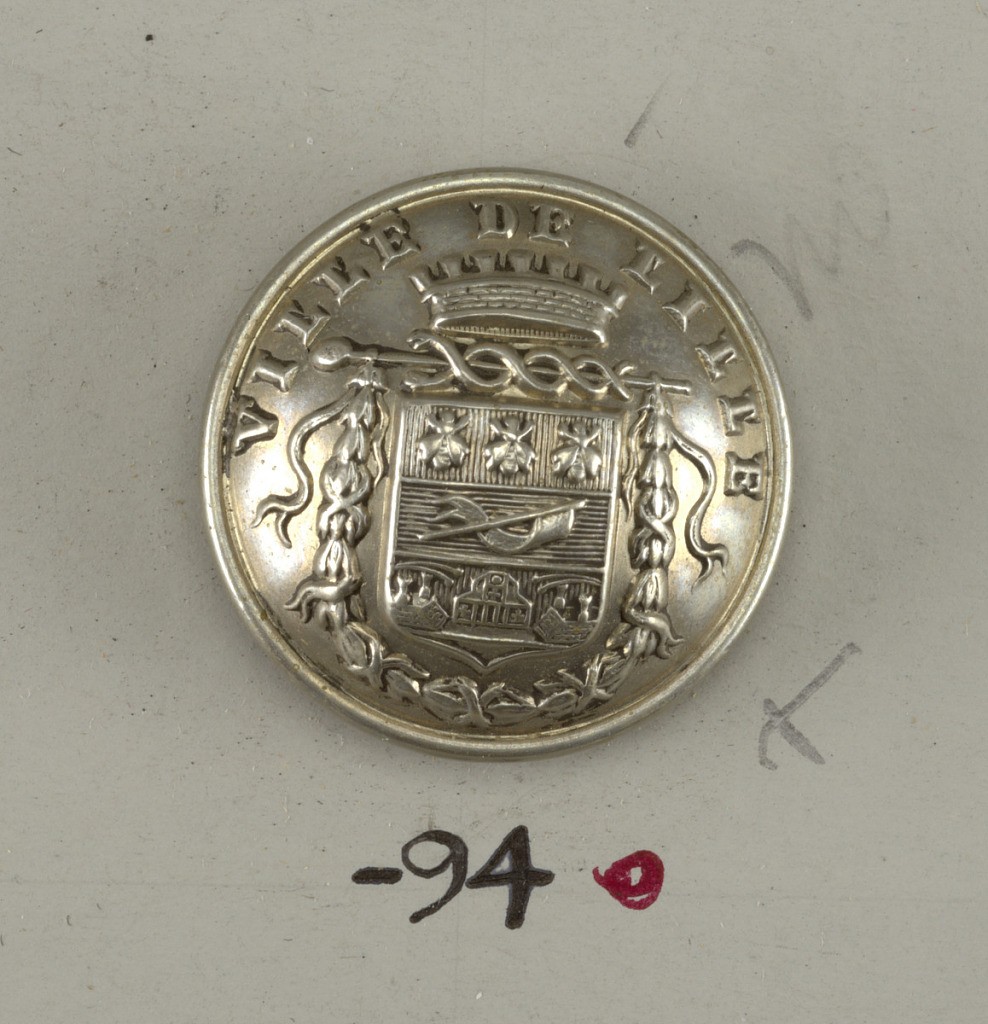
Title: Button
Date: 19th century
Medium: Pewter
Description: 1931-59-94: Convex button showing shield with heraldic devices...